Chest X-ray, AP view. Patient: 50 years old, sex F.
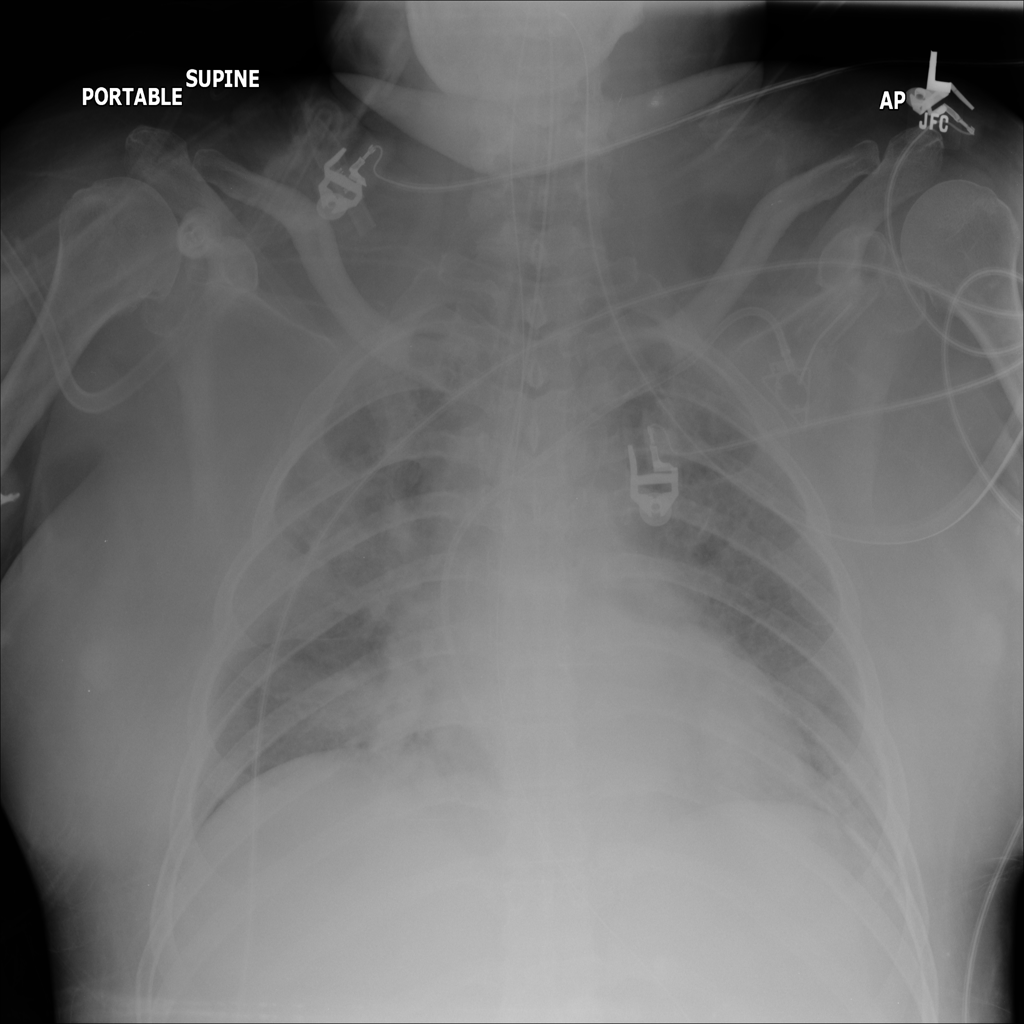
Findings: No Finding